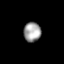
Tissue: lung
Cell type: Myeloid cells
Senescence score: 0.5882
Nuclear area (px): 331
Mean DAPI intensity: 159.997